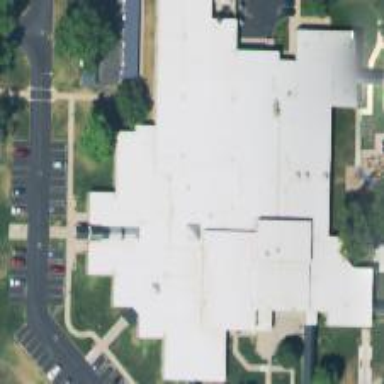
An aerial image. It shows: School.